Field crop: maize
Growth stage: 2
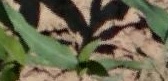
Species: maize